Current action and preconditions to check: trajectory_clear

Your task: For each precondition in the list above, predict whether it will hold at this action.

Consider the current scene as observed from the mobile robot's camera, and analyze the predicted future states of all dynamic agents (e.g., people, animals, vehicles, or any moving entities) within the NEXT SECOND.

IMPORTANT: Only answer "very likely" if you are absolutely certain—based on strong, clear evidence—that a dynamic agent will violate the precondition in the predicted future state. Do NOT answer "very likely" for unlikely, ambiguous, or low-probability risks.

Ask yourself for each precondition: Is there a high probability, with clear and convincing evidence, that the predicted future states of any dynamic agent will interfere with the predicted future state of the currently executing action within the NEXT SECOND, causing that precondition to fail?

Assess the risk level based on these predictions. Use "likely" or "very likely" if motions create a clear risk of interference.

Use "neutral" or "improbable" if agents are nearby but their predicted paths are clearly diverging or non-conflicting.

Failure Risk Categories: "very improbable", "improbable", "neutral", "likely", "very likely"

Answer Format: Output ONLY the probability_of_failure value from these categories: "very improbable", "improbable", "neutral", "likely", "very likely"

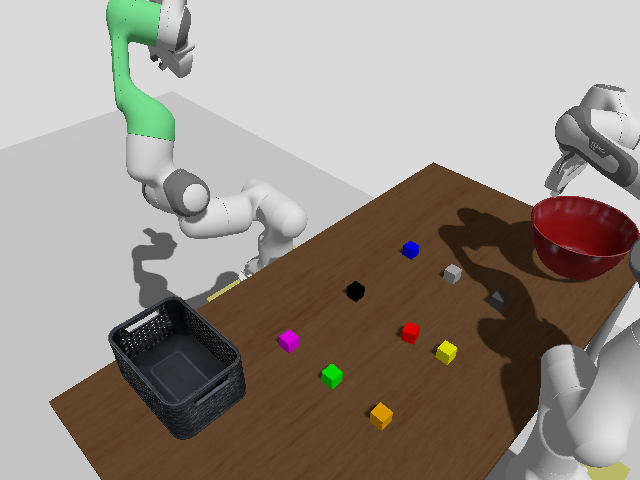

Answer: very improbable